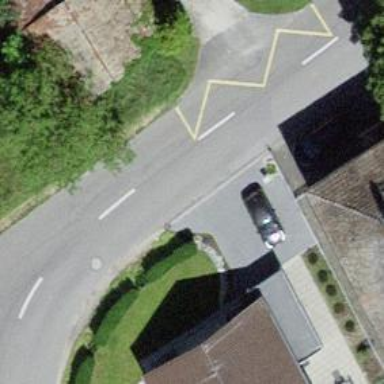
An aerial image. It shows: Public transport stop position.